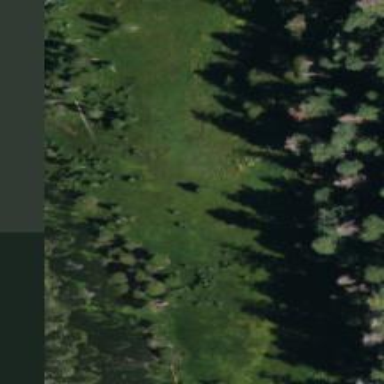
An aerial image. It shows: Beautiful meadow.